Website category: camera
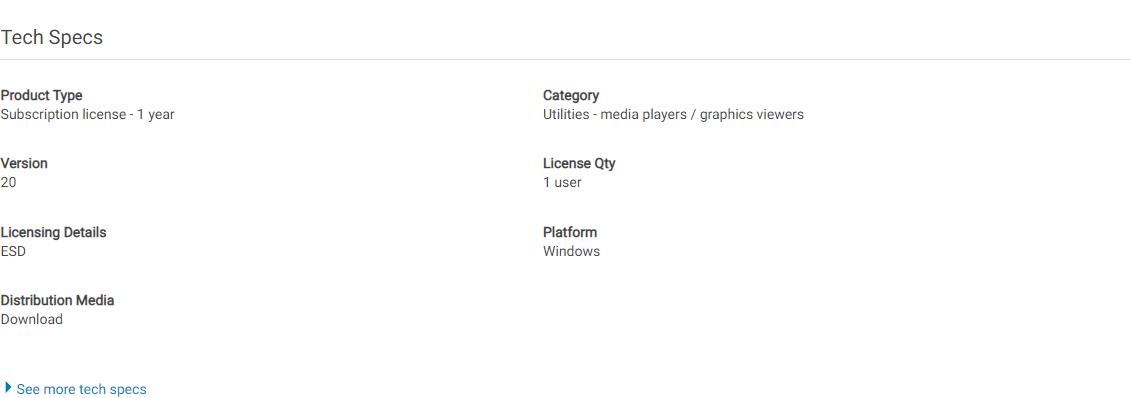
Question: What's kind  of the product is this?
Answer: Subscription license - 1 year

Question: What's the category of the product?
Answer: Subscription license - 1 year

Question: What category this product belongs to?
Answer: Subscription license - 1 year

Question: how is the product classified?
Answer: Subscription license - 1 year

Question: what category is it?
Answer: Subscription license - 1 year

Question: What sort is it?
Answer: Subscription license - 1 year

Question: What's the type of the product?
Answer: Subscription license - 1 year